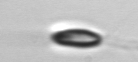
Label: Chrysochromulina